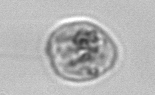
Label: Amoeba